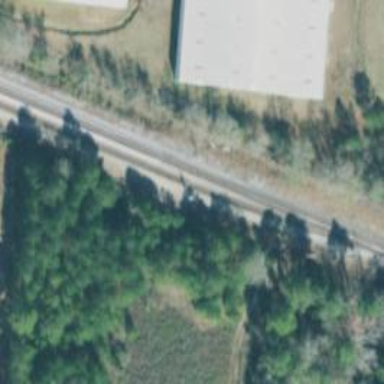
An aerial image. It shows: Railway siding for service.